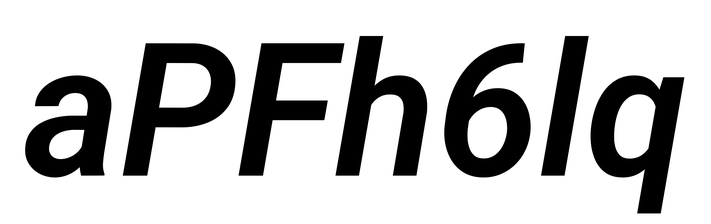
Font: Roboto-Italic_SemiBold_Italic